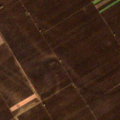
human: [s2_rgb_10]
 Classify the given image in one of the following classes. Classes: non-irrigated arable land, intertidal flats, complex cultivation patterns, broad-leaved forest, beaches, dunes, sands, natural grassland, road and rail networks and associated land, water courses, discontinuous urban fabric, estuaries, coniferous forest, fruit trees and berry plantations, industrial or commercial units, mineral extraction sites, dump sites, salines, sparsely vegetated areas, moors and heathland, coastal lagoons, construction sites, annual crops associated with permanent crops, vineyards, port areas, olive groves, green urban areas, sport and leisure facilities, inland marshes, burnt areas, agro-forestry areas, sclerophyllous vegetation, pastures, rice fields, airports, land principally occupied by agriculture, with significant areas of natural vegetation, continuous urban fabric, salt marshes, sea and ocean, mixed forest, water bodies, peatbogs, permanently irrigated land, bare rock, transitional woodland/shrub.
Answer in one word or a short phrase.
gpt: non-irrigated arable land